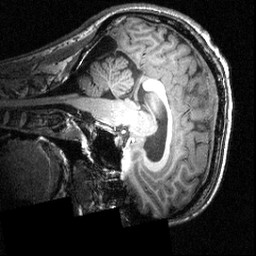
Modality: T1w
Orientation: sagittal
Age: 21
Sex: male
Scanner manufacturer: siemens
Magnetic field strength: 3.951 T
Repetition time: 1.5 s
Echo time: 0.00335 s